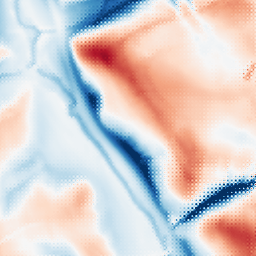
Category: multiscale
Decomposition family: dog_multiscale
Decomposition parameters: sigma_ratio: 1.6
n_scales: 5
base_sigma: 2
Upsampling method: regularized
Upsampling parameters: scale: 2
lambda_reg: 0.1
Upsampling scale: 2